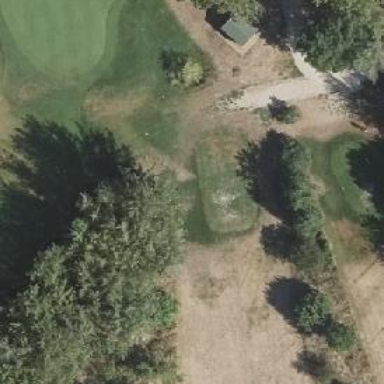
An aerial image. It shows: Golf tee.